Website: macys
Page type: account-selection
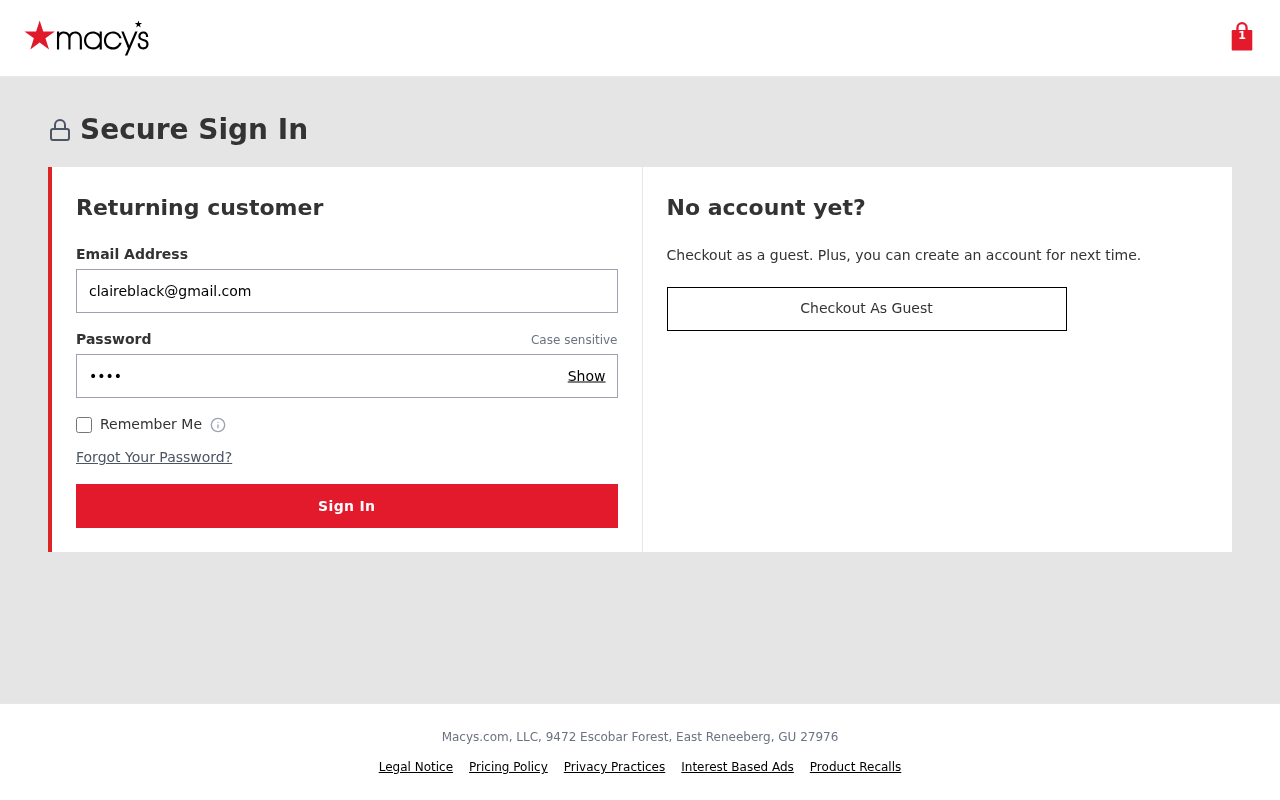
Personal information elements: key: PII_EMAIL
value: claireblack@gmail.com
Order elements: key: ORDER_NUM_ITEMS
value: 1